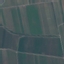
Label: PermanentCrop